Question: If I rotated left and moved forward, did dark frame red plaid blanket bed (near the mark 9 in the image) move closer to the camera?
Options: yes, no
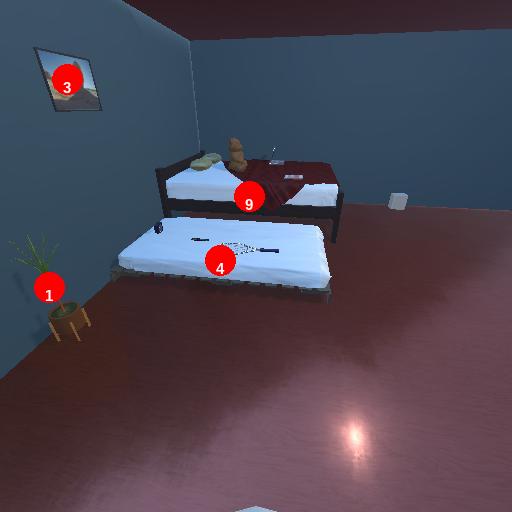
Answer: yes